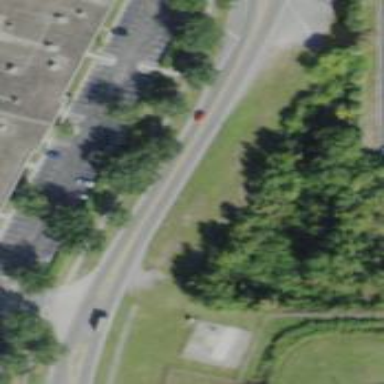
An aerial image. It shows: Secondary road with asphalt surface and sidewalk on the left side.